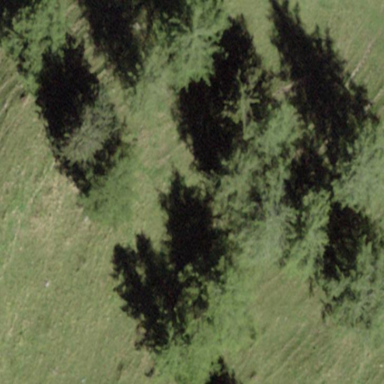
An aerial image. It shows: Forest area.